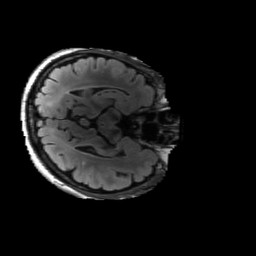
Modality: FLAIR
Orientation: axial
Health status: ill
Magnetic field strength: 3 T